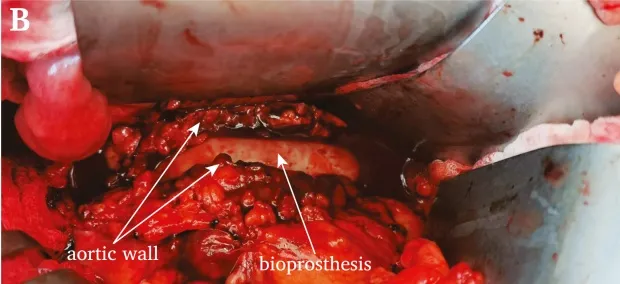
After placement with the surrounding infected aortic wall.
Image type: medical_photograph (other_medical_photograph)